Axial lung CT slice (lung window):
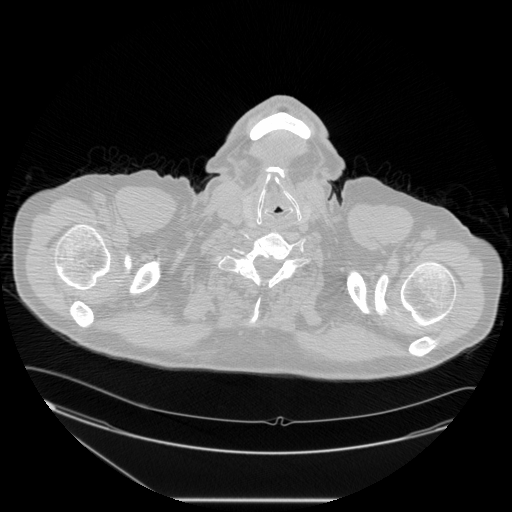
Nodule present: no